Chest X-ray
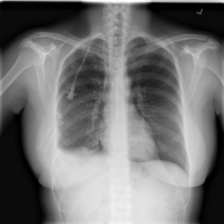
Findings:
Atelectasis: negative
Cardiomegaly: negative
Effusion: negative
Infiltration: negative
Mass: positive
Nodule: negative
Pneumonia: negative
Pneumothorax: negative
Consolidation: negative
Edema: negative
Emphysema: negative
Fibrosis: negative
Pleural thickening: positive
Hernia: negative